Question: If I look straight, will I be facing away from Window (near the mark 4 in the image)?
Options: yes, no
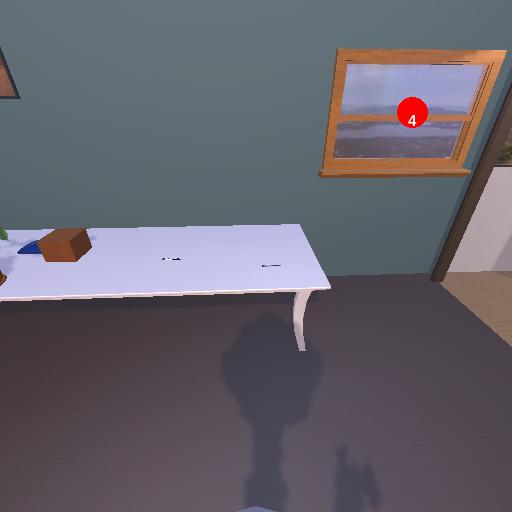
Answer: yes